Question: I was doing a playground to check swift 2.0 and this happens:

I do not know if im missing something, or is this normal or what? Thanks.
In swift 1.2 is working as expected XCode 6.3.
EDIT: Code
'''
//: Playground - noun: a place where people can play
import Foundation
var str = "Hello, playground"
let languageType: String = "Swift"
var version = 1.0 //infered
let introduced = 2014 //infered
let isAwesome = true //infered
let p = 3.<PHONE>
let = "dogcow"
let someString = "I appear to be a string"
let pathComponent = "~/Documents/Swift".pathComponents
var s = String("bla vla nla")
for character in "catDog" {
print(character)
}
'''
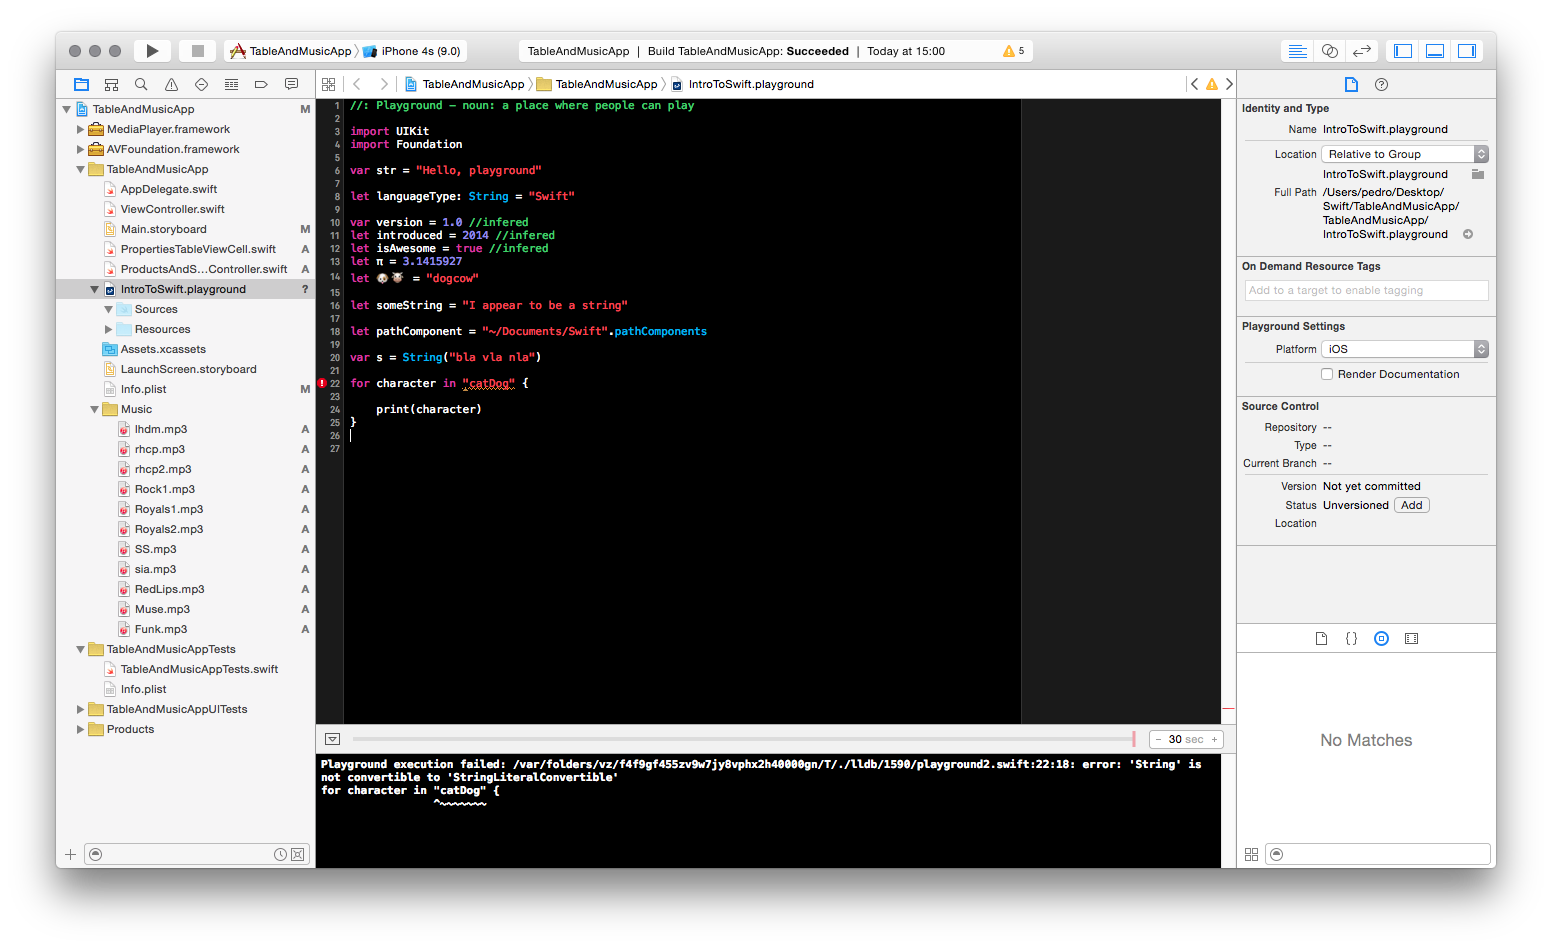
Answer: the API for String has changed in Swift 2, to accomplish what it looks like you are trying to do, you would instead use 'for character in "catDog".characters {...}'
an excellent reference is Nate Cook's <URL>